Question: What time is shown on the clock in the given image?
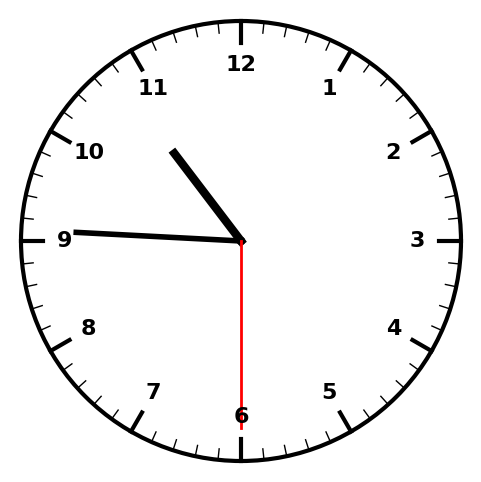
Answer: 10:45:30